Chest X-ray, AP view. Patient: 52 years old, sex F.
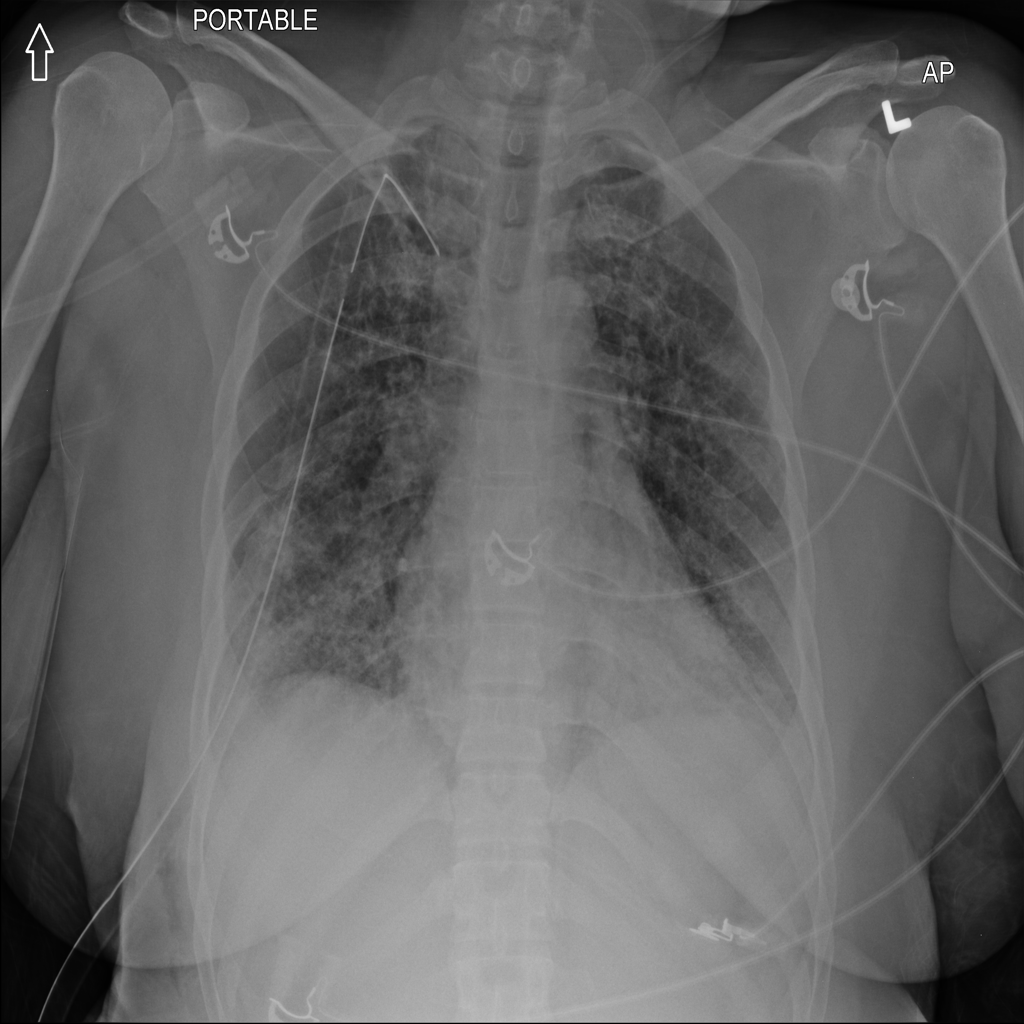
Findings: No Finding